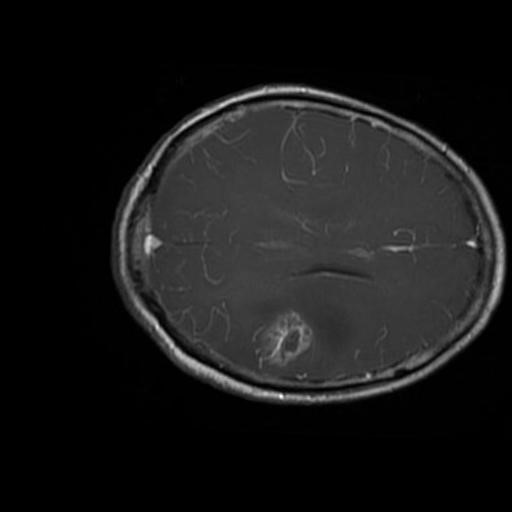
Label: brain_glioma